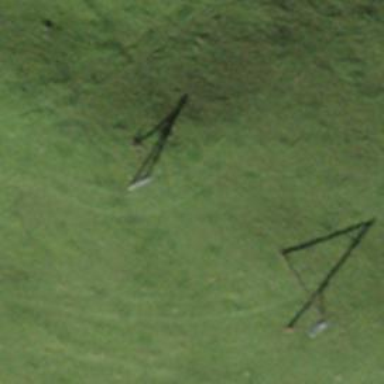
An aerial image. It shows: Pylon for aerialway.